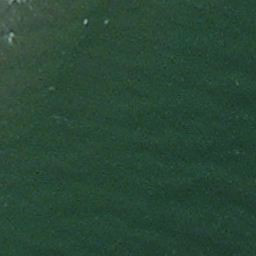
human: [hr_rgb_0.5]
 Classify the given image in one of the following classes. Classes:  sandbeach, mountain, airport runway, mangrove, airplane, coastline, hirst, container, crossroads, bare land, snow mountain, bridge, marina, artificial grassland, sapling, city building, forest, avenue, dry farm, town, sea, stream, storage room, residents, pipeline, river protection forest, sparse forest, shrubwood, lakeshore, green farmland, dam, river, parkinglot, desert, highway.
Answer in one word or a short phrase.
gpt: sea